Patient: sex M, age 60
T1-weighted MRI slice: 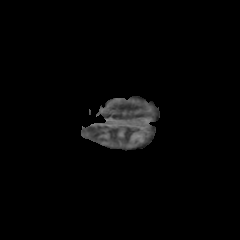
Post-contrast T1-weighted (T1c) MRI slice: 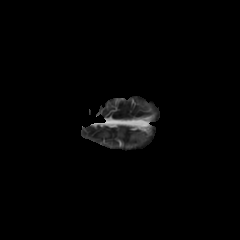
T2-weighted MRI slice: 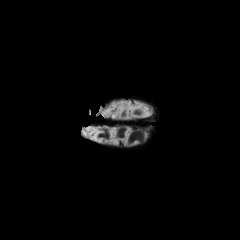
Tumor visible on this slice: no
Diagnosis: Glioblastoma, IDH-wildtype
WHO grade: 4